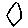
Label: hexagon